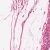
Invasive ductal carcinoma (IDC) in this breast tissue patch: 0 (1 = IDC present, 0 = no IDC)